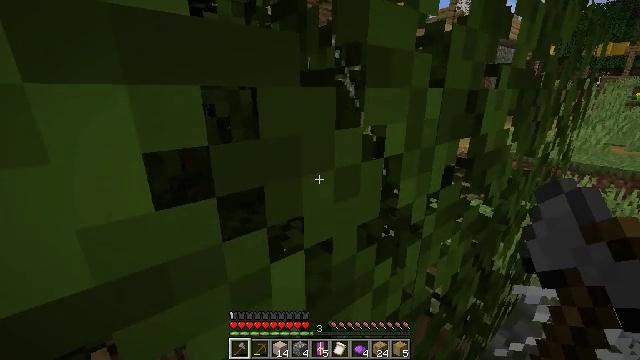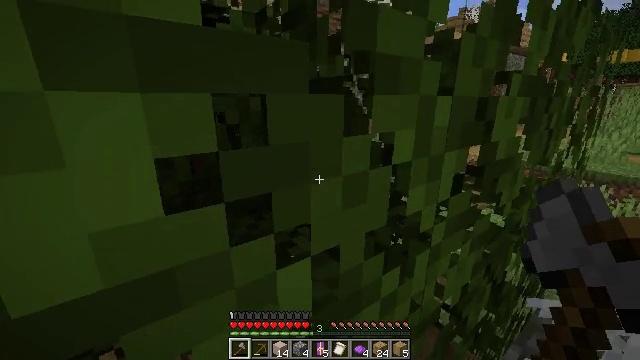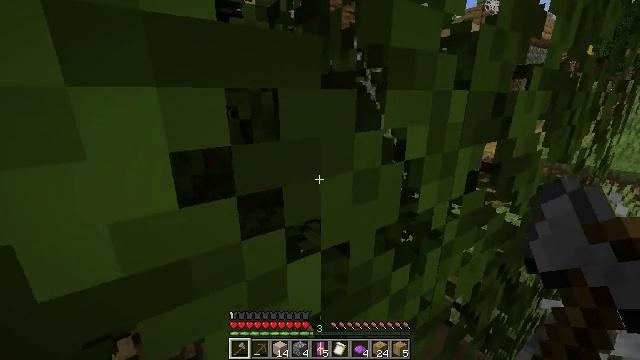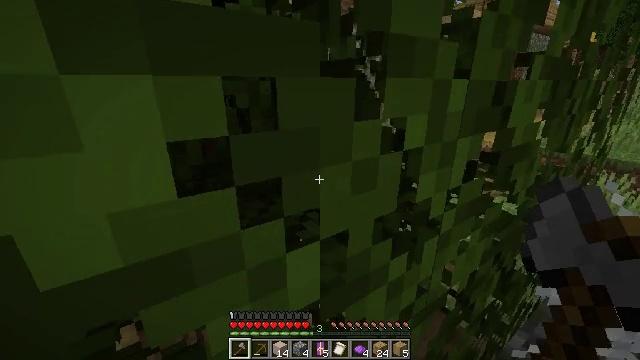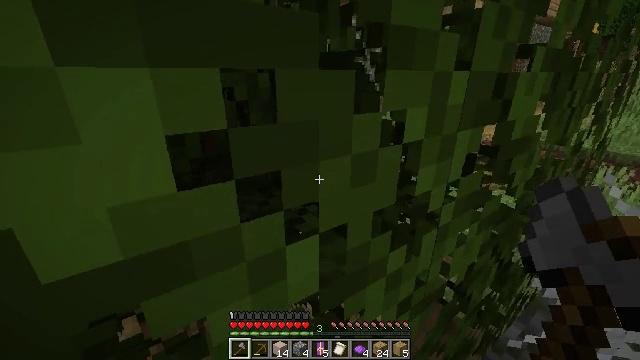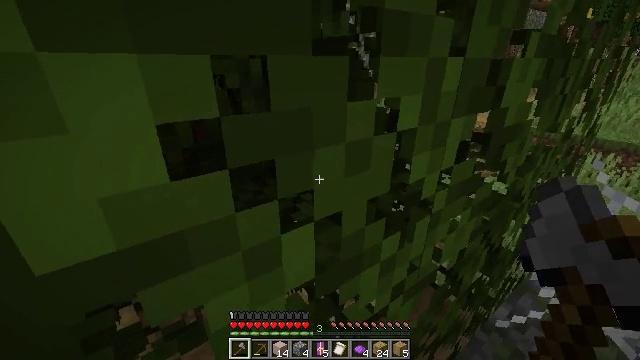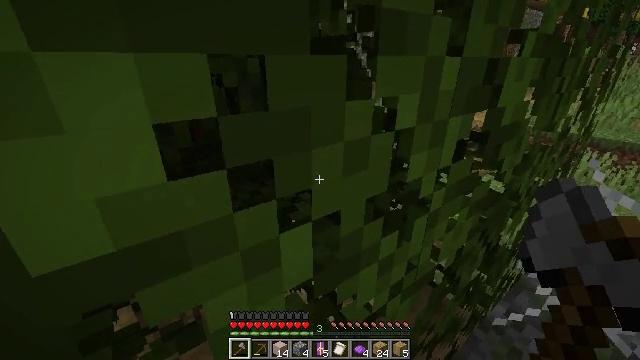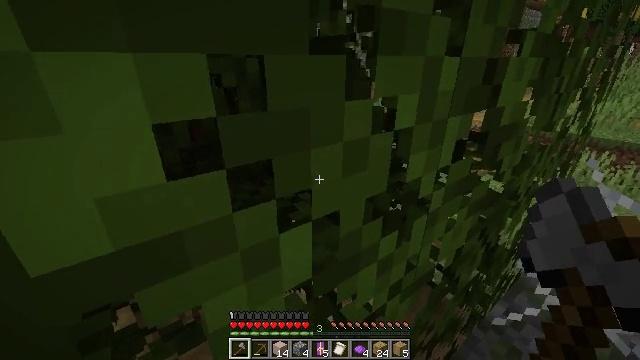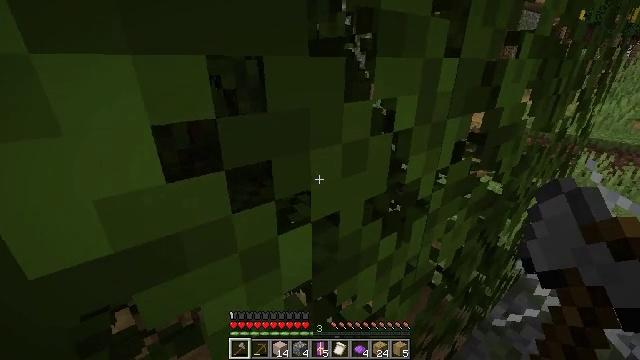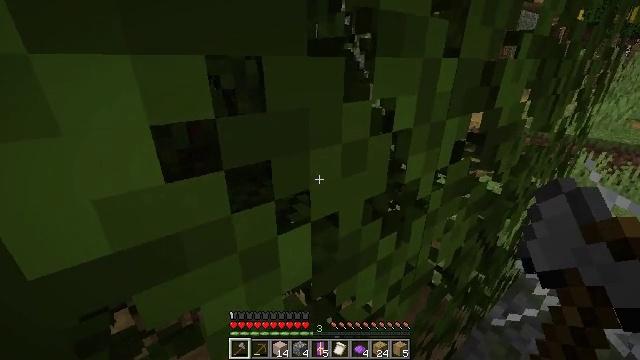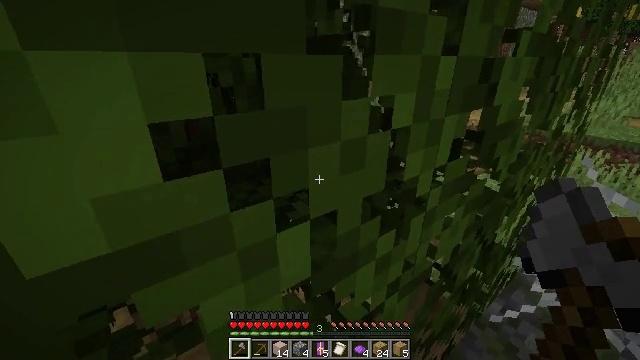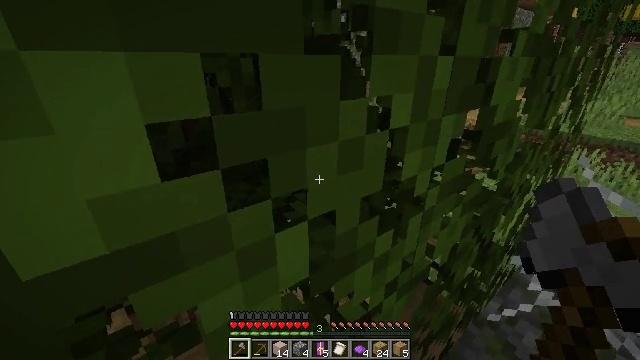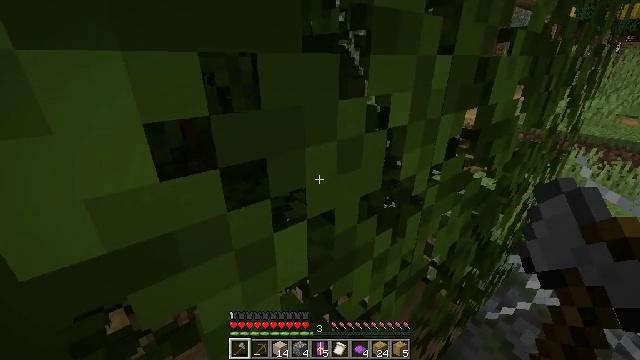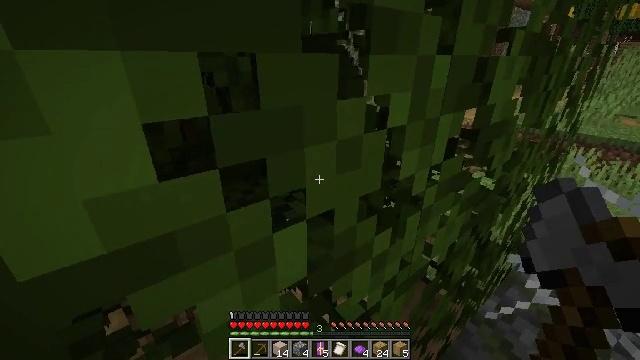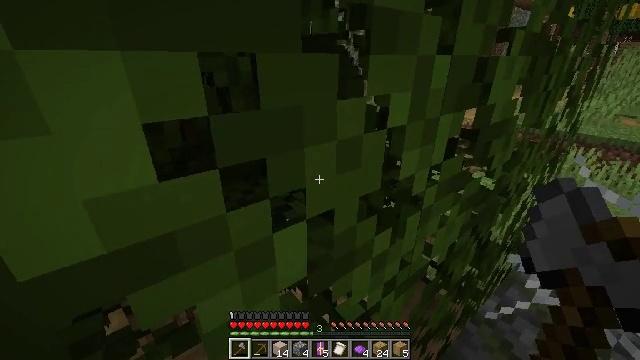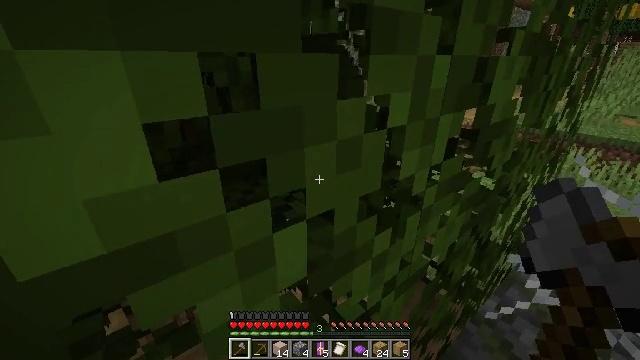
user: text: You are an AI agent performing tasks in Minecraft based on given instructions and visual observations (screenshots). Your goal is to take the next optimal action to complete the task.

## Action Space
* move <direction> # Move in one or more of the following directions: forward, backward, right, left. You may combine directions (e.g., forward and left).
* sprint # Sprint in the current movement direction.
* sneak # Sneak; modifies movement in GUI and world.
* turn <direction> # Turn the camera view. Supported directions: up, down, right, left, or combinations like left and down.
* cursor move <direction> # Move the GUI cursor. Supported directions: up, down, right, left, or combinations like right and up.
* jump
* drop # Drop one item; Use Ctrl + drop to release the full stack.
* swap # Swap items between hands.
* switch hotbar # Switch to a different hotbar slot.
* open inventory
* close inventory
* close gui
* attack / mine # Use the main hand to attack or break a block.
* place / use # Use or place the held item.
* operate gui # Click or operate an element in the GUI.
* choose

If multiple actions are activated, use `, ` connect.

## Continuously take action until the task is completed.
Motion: motion action
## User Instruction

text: Break the stripped oak log.
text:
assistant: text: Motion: turn left and up
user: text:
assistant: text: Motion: turn left and down
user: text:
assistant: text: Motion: turn down
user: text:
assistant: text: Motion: turn down
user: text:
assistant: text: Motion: turn right and down
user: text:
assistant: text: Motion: no_op
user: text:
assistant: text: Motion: no_op
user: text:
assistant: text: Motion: no_op
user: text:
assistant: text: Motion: no_op
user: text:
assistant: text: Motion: no_op
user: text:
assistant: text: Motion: no_op
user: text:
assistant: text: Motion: no_op
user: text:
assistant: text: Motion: no_op
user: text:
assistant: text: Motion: no_op
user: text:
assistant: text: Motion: no_op
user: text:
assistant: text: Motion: no_op
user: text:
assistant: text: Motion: turn right and down
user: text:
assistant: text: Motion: turn right and down
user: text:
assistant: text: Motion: turn right and down
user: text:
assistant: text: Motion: turn right and down
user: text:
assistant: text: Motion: turn right and down
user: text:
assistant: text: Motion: turn up
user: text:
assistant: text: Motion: no_op
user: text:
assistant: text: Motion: no_op
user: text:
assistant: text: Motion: no_op
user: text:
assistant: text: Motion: turn left
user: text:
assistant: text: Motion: no_op
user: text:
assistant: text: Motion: turn left
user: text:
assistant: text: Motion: turn left
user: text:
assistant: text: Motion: turn left and down